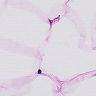
Metastatic tissue present: no